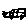
Label: car